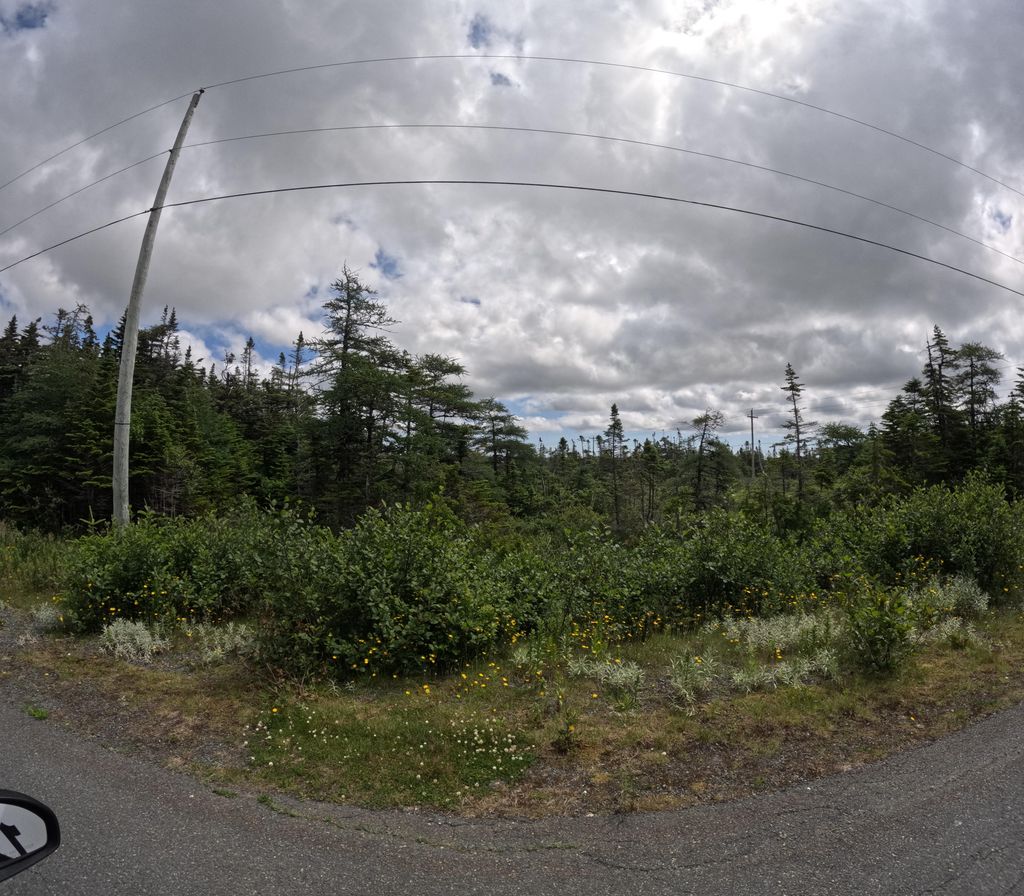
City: st_johns